Question: I have an 'AutoCompleteTextView'on an 'AlertDialog'. The dropdown list with the suggestions gets partly covert by the keyboard (see screenshot). The result is that I cannot scroll the list.

I already managed to move the dialog to the top of the screen to get more space. When I set 'android:dropDownHeight' to a small value like 150dp the dropdown list is not covert by the keyboard anymore and scrolling works just fine but setting 'dropDownHeight' to a fix value doesn't seem to be a good solution. I want to avoid using "magic numbers" because otherwise I have no guarantee that it will work on all screens.
How can I solve this?
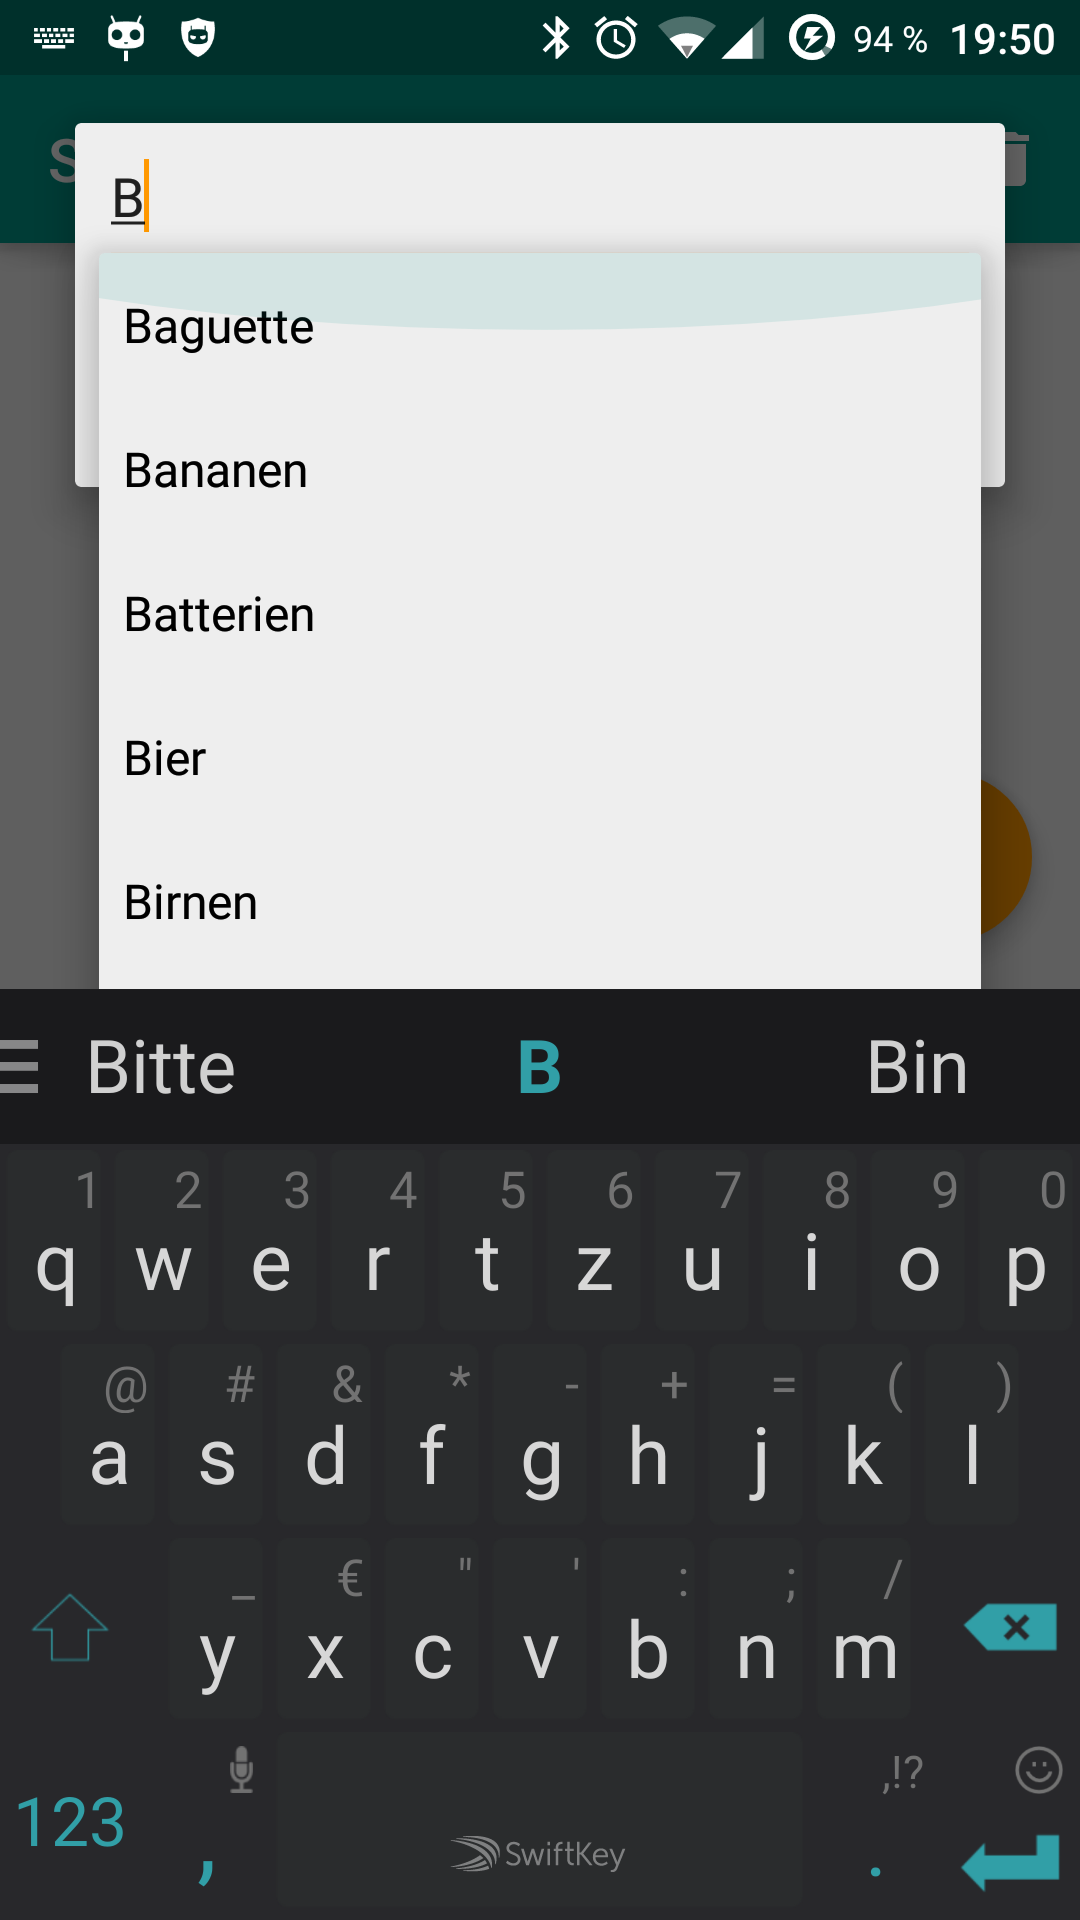
Answer: I finally got it working. This line of code did it for me. This way the dropdown list is always fitting with the keyboard.
'''
alertDialog.getWindow().setSoftInputMode(WindowManager.LayoutParams.SOFT_INPUT_ADJUST_RESIZE);
'''